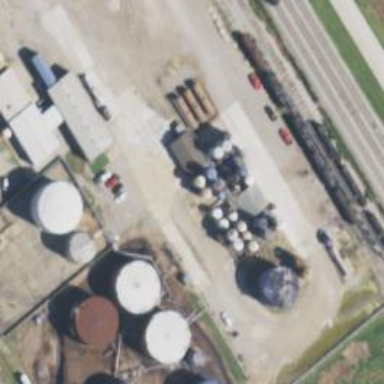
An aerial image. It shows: Storage tank with man-made structure.